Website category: jobs
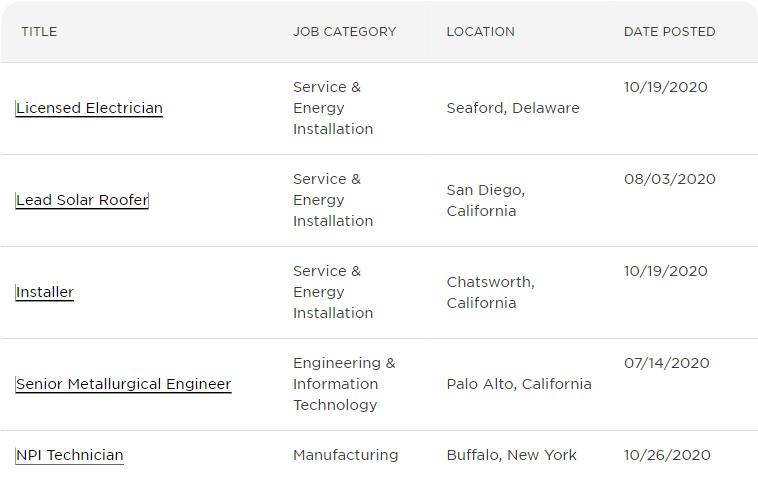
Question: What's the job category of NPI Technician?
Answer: Manufacturing

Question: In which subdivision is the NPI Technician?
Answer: Manufacturing

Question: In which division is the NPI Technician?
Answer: Manufacturing

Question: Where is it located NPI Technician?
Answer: Manufacturing

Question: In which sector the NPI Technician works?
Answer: Manufacturing

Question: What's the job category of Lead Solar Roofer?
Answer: Service & Energy Installation

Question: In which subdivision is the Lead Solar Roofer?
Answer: Service & Energy Installation

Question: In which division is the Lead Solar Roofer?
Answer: Service & Energy Installation

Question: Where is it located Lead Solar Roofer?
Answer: Service & Energy Installation

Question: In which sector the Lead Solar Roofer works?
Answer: Service & Energy Installation

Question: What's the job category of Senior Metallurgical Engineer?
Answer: Engineering & Information Technology

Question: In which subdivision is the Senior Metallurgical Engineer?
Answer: Engineering & Information Technology

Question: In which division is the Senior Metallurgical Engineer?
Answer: Engineering & Information Technology

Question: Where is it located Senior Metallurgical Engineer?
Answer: Engineering & Information Technology

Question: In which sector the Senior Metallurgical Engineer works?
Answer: Engineering & Information Technology

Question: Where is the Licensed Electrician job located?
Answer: Seaford, Delaware

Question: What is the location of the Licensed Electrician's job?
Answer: Seaford, Delaware

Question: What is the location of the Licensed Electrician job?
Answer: Seaford, Delaware

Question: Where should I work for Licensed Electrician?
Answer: Seaford, Delaware

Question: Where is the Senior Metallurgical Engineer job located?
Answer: Palo Alto, California

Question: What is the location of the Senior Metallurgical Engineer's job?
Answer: Palo Alto, California

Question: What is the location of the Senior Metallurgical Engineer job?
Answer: Palo Alto, California

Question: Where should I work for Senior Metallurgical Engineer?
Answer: Palo Alto, California

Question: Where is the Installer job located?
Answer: Chatsworth, California

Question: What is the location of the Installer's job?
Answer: Chatsworth, California

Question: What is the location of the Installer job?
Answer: Chatsworth, California

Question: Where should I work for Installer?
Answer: Chatsworth, California

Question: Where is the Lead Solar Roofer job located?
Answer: San Diego, California

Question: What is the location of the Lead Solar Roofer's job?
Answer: San Diego, California

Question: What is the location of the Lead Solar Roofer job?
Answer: San Diego, California

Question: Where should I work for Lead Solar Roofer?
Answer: San Diego, California

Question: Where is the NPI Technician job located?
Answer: Buffalo, New York

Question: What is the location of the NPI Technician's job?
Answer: Buffalo, New York

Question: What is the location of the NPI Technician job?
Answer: Buffalo, New York

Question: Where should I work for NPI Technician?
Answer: Buffalo, New York

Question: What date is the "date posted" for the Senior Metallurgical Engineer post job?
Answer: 07/14/2020

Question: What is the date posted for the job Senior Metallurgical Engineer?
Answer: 07/14/2020

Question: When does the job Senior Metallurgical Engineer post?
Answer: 07/14/2020

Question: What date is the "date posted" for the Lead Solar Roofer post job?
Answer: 08/03/2020

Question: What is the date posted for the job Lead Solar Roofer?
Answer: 08/03/2020

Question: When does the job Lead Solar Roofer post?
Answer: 08/03/2020

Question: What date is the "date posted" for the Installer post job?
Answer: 10/19/2020

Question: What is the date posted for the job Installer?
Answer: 10/19/2020

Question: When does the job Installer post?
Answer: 10/19/2020

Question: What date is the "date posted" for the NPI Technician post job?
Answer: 10/26/2020

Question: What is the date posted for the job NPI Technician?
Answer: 10/26/2020

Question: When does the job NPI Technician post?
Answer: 10/26/2020

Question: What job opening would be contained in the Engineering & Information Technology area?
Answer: Senior Metallurgical Engineer

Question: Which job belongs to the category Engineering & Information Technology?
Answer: Senior Metallurgical Engineer

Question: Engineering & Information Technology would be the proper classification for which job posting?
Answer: Senior Metallurgical Engineer

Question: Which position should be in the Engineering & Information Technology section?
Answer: Senior Metallurgical Engineer

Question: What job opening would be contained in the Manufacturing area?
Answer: NPI Technician

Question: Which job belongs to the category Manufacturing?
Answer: NPI Technician

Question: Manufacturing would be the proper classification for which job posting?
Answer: NPI Technician

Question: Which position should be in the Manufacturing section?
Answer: NPI Technician

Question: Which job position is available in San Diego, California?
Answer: Lead Solar Roofer

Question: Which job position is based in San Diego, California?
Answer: Lead Solar Roofer

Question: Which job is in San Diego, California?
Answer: Lead Solar Roofer

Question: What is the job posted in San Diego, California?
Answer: Lead Solar Roofer

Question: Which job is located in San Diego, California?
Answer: Lead Solar Roofer

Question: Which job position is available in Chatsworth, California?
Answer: Installer

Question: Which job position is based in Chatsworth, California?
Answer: Installer

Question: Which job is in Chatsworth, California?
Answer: Installer

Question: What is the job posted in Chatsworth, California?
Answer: Installer